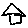
Label: house